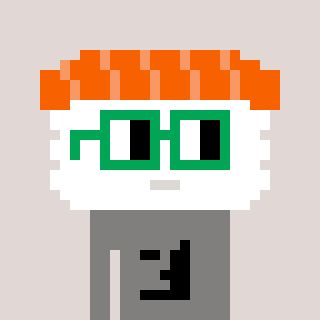
a pixel art character with square green glasses, a nigiri-shaped head and a bluegrey-colored body on a warm background